Interaction volume radius: 5 \u00c5
Interaction volume height: 20 \u00c5
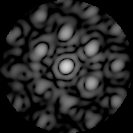
Disorder parameter: 0.3819